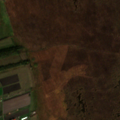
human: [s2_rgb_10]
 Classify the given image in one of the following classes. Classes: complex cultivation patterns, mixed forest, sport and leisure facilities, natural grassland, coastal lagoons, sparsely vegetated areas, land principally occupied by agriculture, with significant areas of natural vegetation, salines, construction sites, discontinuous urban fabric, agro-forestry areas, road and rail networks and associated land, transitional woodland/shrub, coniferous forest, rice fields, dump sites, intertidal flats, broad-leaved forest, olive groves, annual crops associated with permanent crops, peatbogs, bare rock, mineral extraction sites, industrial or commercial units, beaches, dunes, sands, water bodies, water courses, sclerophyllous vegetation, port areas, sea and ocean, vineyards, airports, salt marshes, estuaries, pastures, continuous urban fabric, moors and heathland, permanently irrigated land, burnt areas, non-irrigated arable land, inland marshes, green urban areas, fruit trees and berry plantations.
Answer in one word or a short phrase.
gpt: discontinuous urban fabric, pastures, complex cultivation patterns, land principally occupied by agriculture, with significant areas of natural vegetation, inland marshes